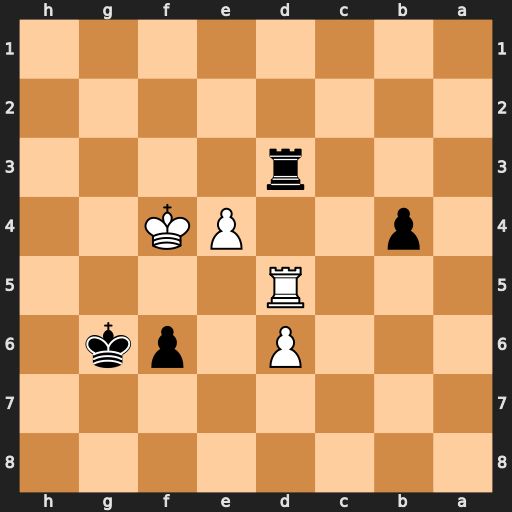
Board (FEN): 8/8/3P1pk1/3R4/1p2PK2/3r4/8/8
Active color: b
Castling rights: -
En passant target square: -
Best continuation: Rxd5 exd5 Kf7 d7 Ke7 d8=Q+ Kxd8